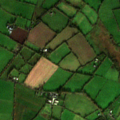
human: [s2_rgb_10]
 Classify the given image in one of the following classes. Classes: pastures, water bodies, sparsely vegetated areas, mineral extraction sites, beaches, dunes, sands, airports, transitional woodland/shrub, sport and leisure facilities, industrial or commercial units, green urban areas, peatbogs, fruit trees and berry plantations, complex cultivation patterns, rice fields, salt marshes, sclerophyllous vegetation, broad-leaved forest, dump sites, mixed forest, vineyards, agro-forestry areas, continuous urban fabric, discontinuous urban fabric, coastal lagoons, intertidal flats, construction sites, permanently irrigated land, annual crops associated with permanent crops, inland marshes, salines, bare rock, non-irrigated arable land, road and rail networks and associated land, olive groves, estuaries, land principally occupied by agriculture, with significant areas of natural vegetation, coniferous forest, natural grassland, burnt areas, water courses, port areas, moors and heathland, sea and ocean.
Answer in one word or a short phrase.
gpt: pastures